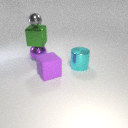
large purple rubber cube to the left of large cyan metal cylinder